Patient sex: F
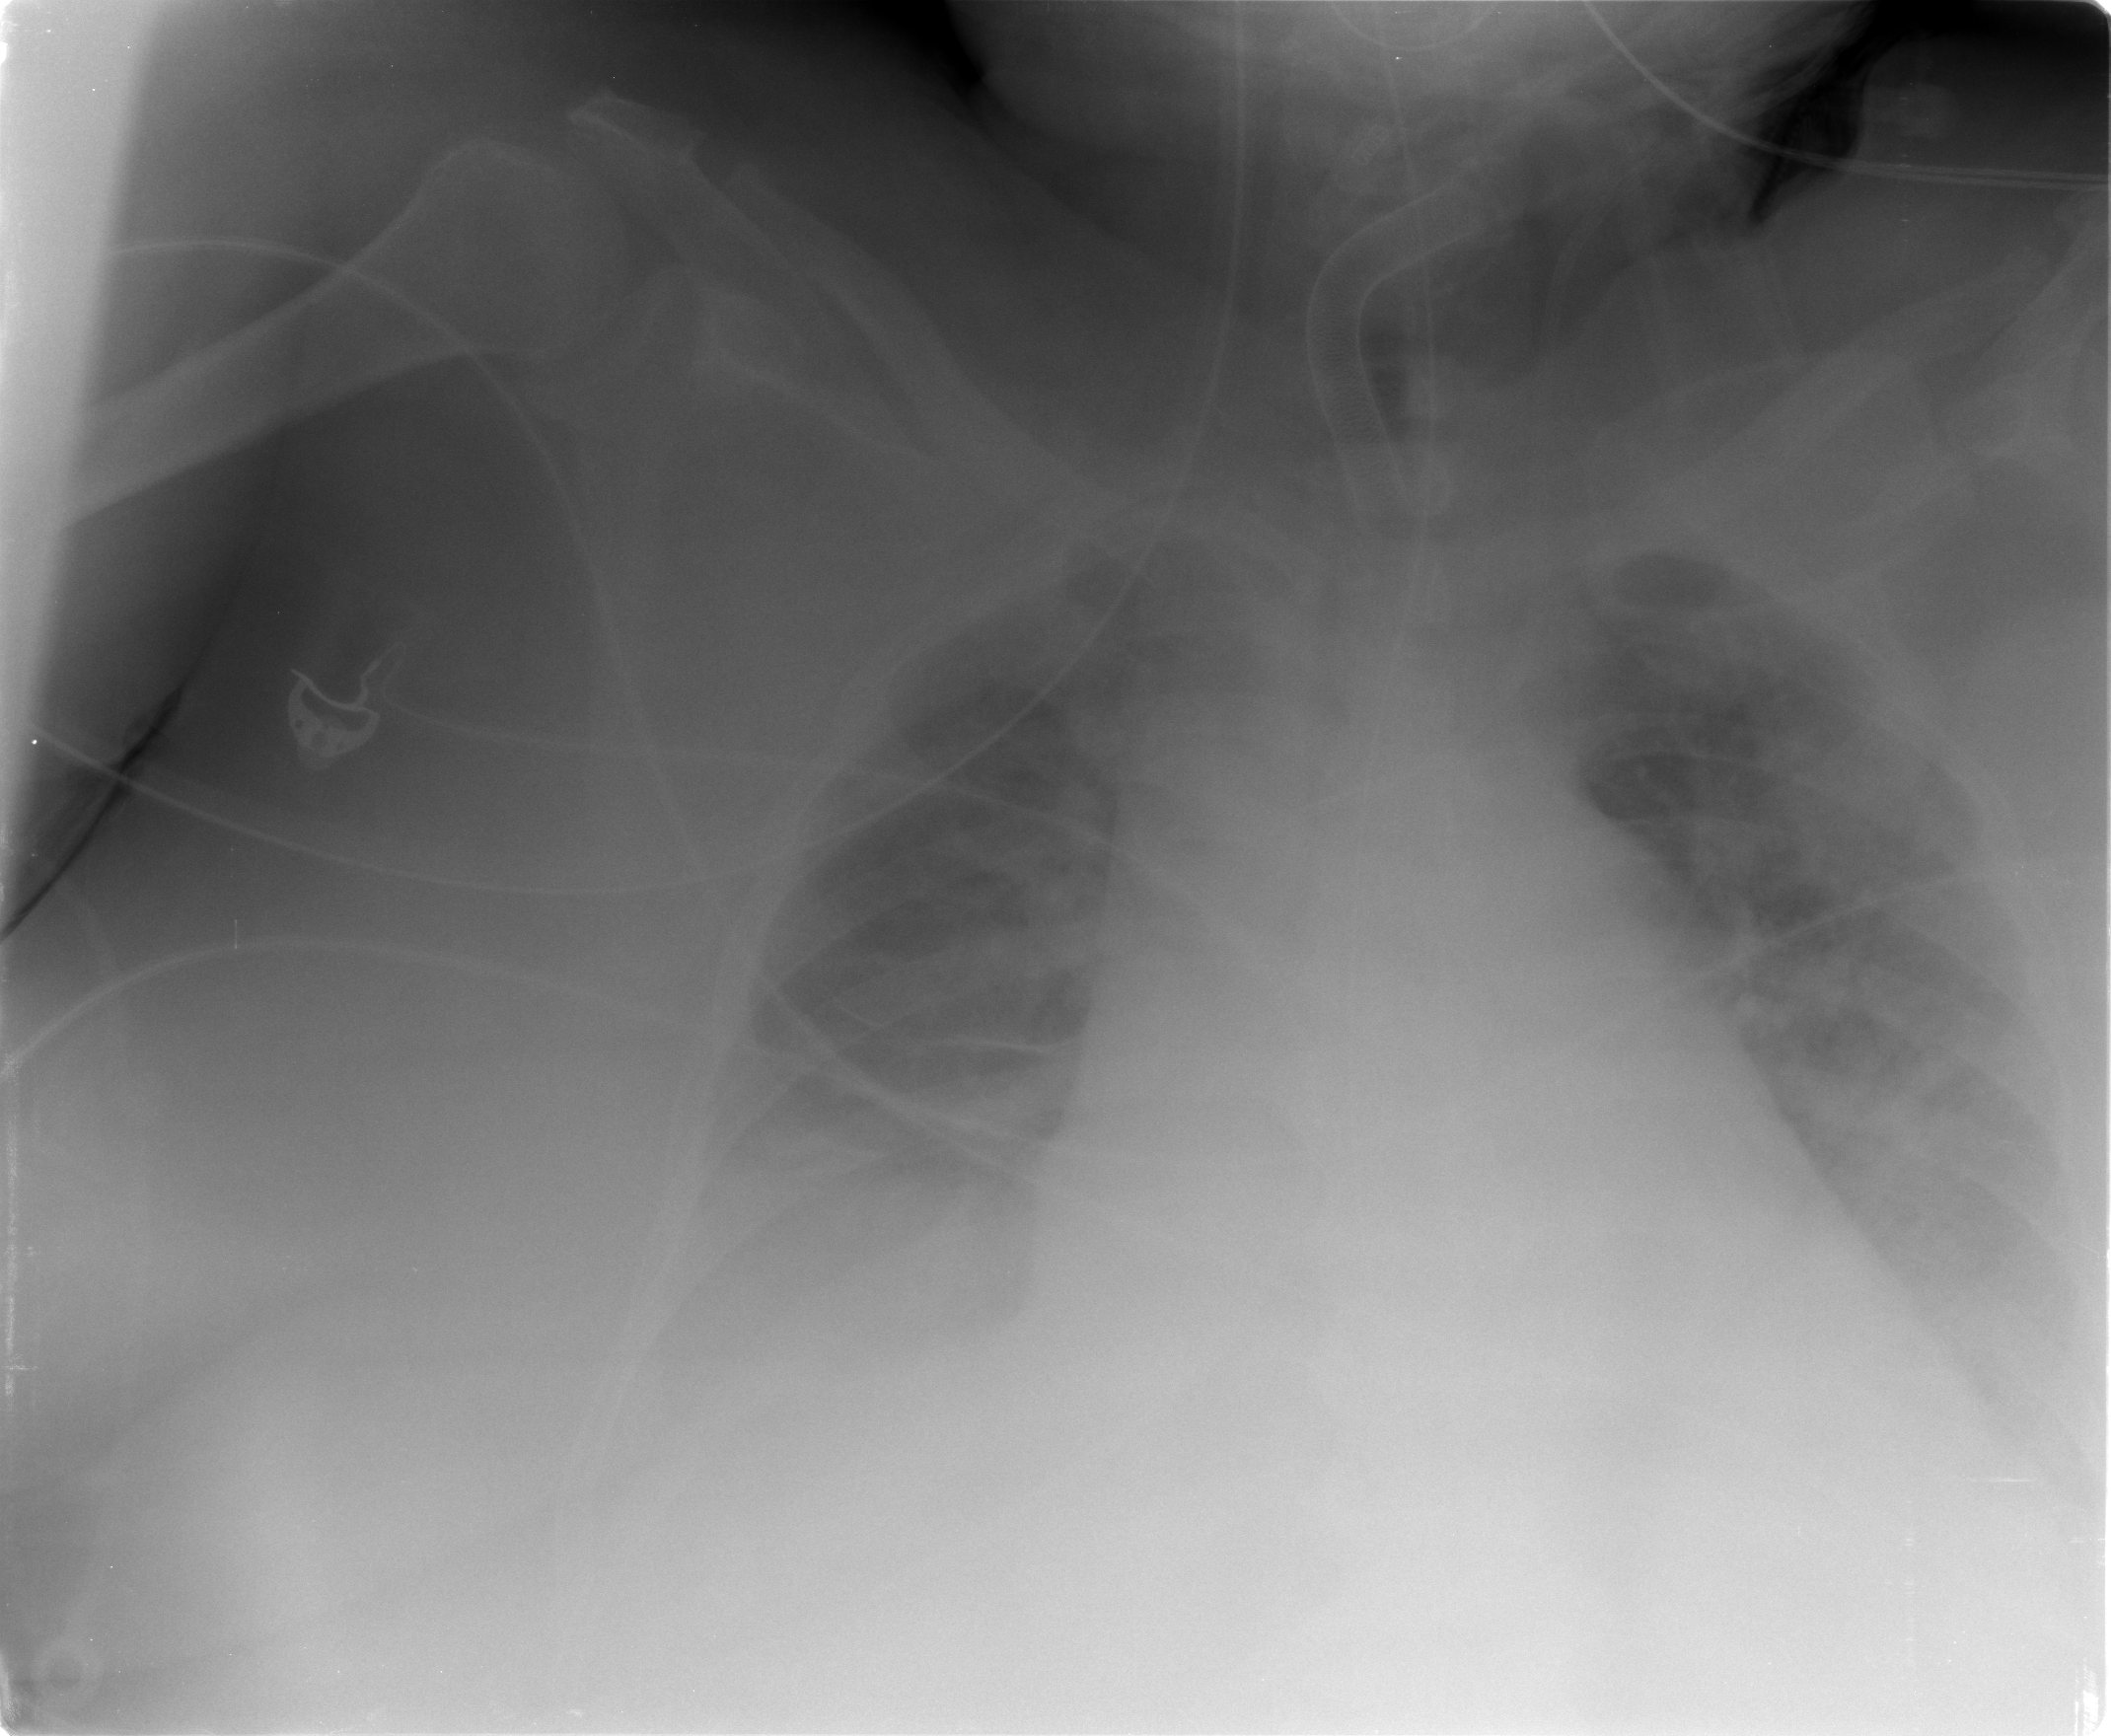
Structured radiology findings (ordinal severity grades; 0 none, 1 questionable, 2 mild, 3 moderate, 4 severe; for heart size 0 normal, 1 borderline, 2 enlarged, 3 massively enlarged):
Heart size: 2
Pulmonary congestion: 2
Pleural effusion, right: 2
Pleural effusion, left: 0
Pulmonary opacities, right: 0
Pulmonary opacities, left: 2
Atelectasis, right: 2
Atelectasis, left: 2